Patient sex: M
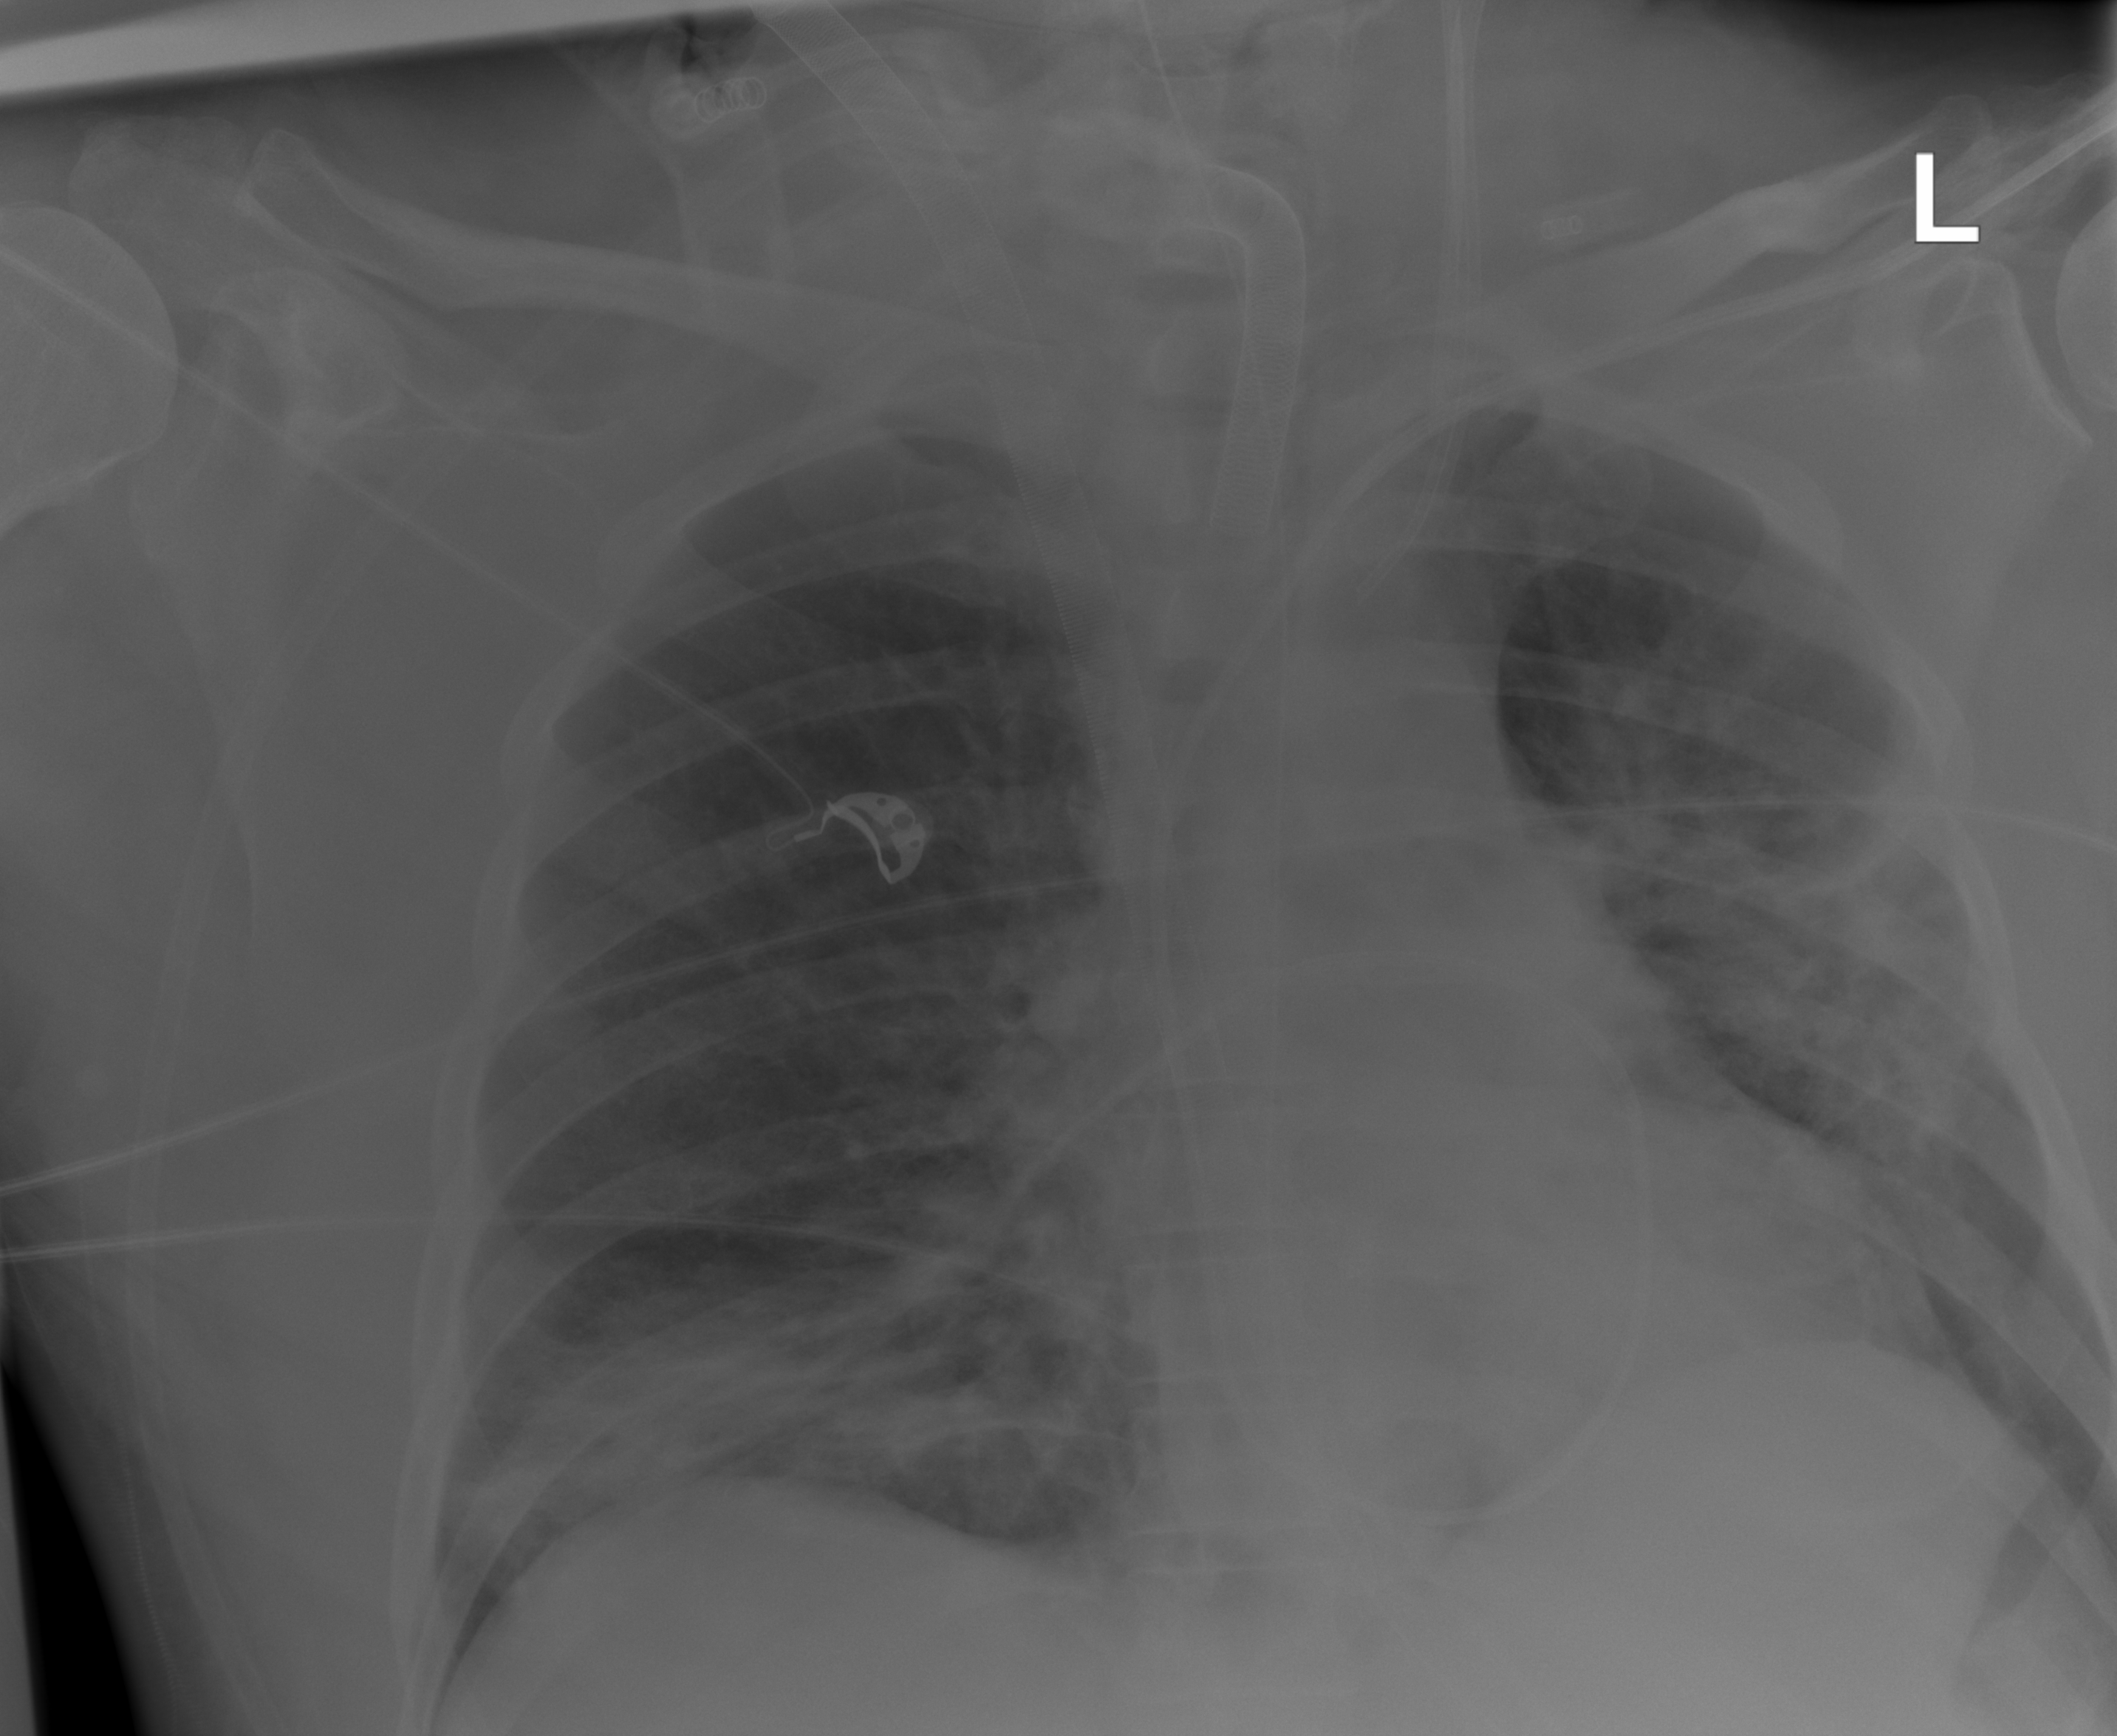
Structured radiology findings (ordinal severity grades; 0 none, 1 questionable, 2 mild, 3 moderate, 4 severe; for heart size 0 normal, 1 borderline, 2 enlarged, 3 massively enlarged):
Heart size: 0
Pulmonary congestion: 0
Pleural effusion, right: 0
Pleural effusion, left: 0
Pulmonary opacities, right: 2
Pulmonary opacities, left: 3
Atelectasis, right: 3
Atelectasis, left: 3